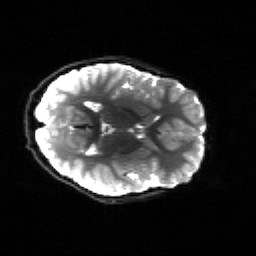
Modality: sbref
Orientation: axial
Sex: male
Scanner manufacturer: siemens
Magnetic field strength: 3 T
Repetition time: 5 s
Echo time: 0.071 s